Question: In IE or Firefox the site works like this (IE11):

(Tabs are clickable)
but not in chrome. Click on tabs not get fired. I tried to reveal element in Developer Tools, but it reveals '#container' element instead of the 'li'element I clicked on.
It looks like the layering of the elements are not the same as you see it and when you raise an event (ex.: click). The first/parent 'div' is the top element and the tabs ('li') are nested behind.
Why is it working in IE and Firefox, and why does not in Chrome? What is the differecnce?
'''
$('button').click(function() {
$('.box').toggleClass('flipped');
})
$('li').click(function() {
var text = 'You selected ' + $(this).html();
alert(text);
});
'''
'''
* {
margin: 0;
padding: 0
}
button {
position: fixed;
right: 5px;
bottom: 5px;
}
.box {
position: relative;
width: 300px;
height: 300px;
transform-origin: right center;
transition-timing-function: cubic-bezier(1.000, 0.000, 0.000, 1.000);
transition: all 300ms, transform 500ms ease;
}
.box figure {
position: absolute;
width: 100%;
height: 100%;
transition: visibility 0s ease 140ms;
}
.box:not(.flipped) figure.back {
visibility: hidden;
}
.box.flipped {
transform: translateX(-100%) rotateY(-180deg);
}
.box .front {
background-color: skyblue;
}
.box .back {
transform: rotateY(180deg);
background-color: lightgreen;
}
.box .back .nav {
position: absolute;
top: 0;
left: 0;
right: 0;
height: 32px;
width: 100%;
background-color: skyblue;
text-align: center;
}
.box .back .nav li {
background-color: white;
width: 24%;
display: inline-block;
height: 30px;
line-height: 30px;
}
'''
'''
<script src="https://ajax.googleapis.com/ajax/libs/jquery/2.1.1/jquery.min.js"></script>
<div>
<div class='box'>
<figure class='front'>
<p>FRONT SIDE</p>
</figure>
<figure class='back'>
<ul class='nav'>
<li>Menu 1</li>
<li>Menu 2</li>
<li>Menu 3</li>
<li>Menu 4</li>
</ul>
<div class='content'>
<p>BACK SIDE</p>
</div>
</figure>
</div>
</div>
<button>FLIP</button>
'''
Thanks in advance for any help!
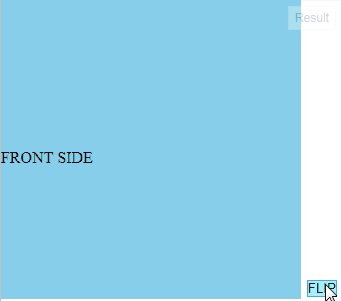
Answer: I found a workaround for my problem. If I set 'z-index: 0' and 'position: relative' to 'body' and the 'body > div' then clicks get fired.
'''
body, body > div { position: relative; z-index: 0; }
'''
'''
$('button, .front').click(function() {
$('.box').toggleClass('flipped');
})
$('li').click(function() {
var text = 'You selected ' + $(this).html();
alert(text);
});
'''
'''
/*Workaround*/
body,
body > div {
position: relative;
z-index: 0;
}
/************/
* {
margin: 0;
padding: 0
}
button {
position: fixed;
right: 5px;
bottom: 5px;
}
.box {
position: relative;
width: 300px;
height: 300px;
transform-origin: right center;
transition-timing-function: cubic-bezier(1.000, 0.000, 0.000, 1.000);
transition: all 300ms, transform 500ms ease;
}
.box figure {
position: absolute;
width: 100%;
height: 100%;
transition: visibility 0s ease 140ms;
}
.box:not(.flipped) figure.back {
visibility: hidden;
}
.box.flipped {
transform: translateX(-100%) rotateY(-180deg);
}
.box .front {
background-color: skyblue;
}
.box .back {
transform: rotateY(180deg);
background-color: lightgreen;
}
.box .back .nav {
position: absolute;
top: 0;
left: 0;
right: 0;
height: 32px;
width: 100%;
background-color: skyblue;
text-align: center;
}
.box .back .nav li {
background-color: white;
width: 24%;
display: inline-block;
height: 30px;
line-height: 30px;
}
'''
'''
<script src="https://ajax.googleapis.com/ajax/libs/jquery/2.1.1/jquery.min.js"></script>
<div class='container'>
<div class='box'>
<figure class='front'>
<p>FRONT SIDE</p>
</figure>
<figure class='back'>
<ul class='nav'>
<li>Menu 1</li>
<li>Menu 2</li>
<li>Menu 3</li>
<li>Menu 4</li>
</ul>
<div class='content'>
<p>BACK SIDE</p>
</div>
</figure>
</div>
</div>
<button>FLIP</button>
'''